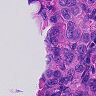
Metastatic tissue present: yes